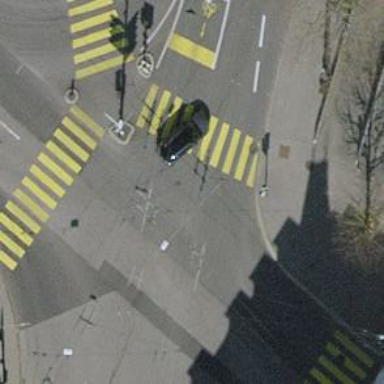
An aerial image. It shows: Crossing with traffic signals.